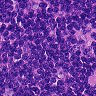
Metastatic tissue present: no